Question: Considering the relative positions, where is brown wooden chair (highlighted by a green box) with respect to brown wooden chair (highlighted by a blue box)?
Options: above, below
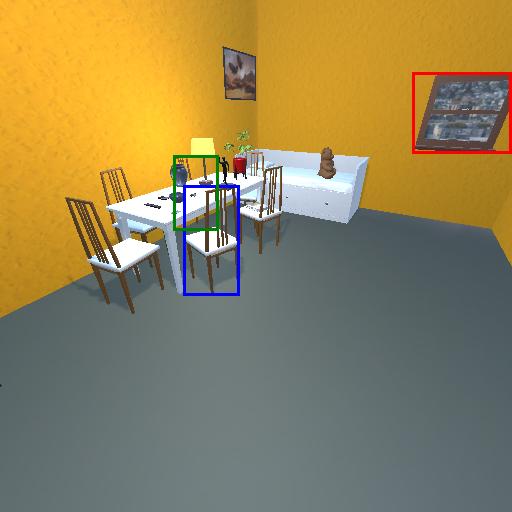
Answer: above